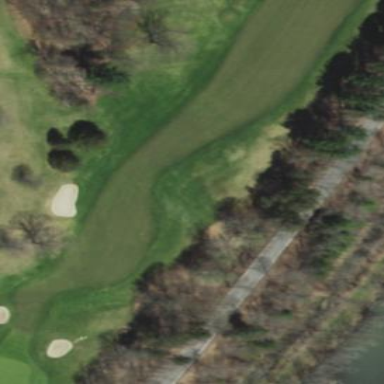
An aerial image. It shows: Golf fairway in the image.